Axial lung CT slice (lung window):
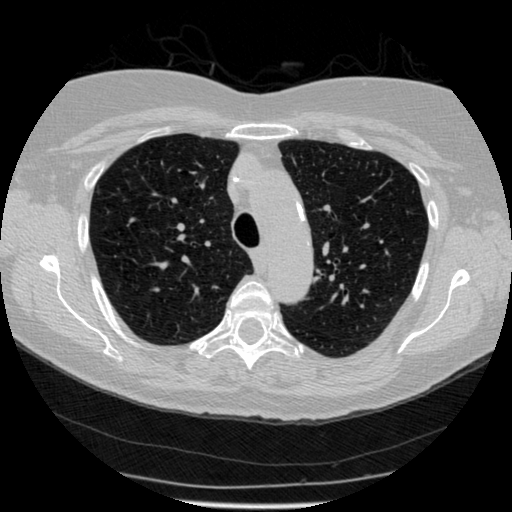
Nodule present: no